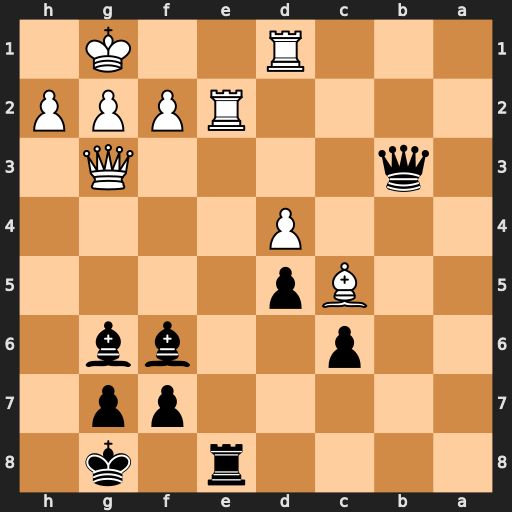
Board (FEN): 4r1k1/5pp1/2p2bb1/2Bp4/3P4/1q4Q1/4RPPP/3R2K1
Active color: b
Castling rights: -
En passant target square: -
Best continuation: Qxd1+ Re1 Qxe1#